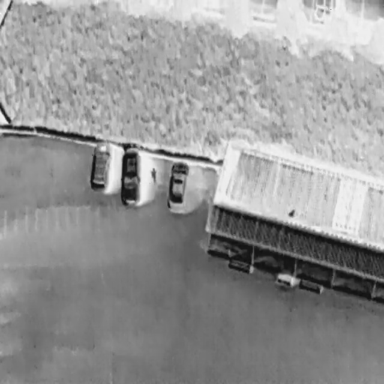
There are four objects shown in the infrared image, including three Cars, and a Person.